Question: I would like to add a menu button in the System bar of Android 3.0, attached is a picture of the Firefox app on Android 3.0 which gives the system bar menu button and on clicking the button you see 4 options(Site Options, Preferences, Add-ons, Downloads). I would like to know how do I add this button(marked in red) in the system bar and also its corresponding options.

P.S: I have already tried adding the methods 'nCreateOptionsMenu(Menu menu)' and 'onOptionsItemSelected(MenuItem item)', but these methods give me menu button in the action bar, which I dont' want.
Thanks
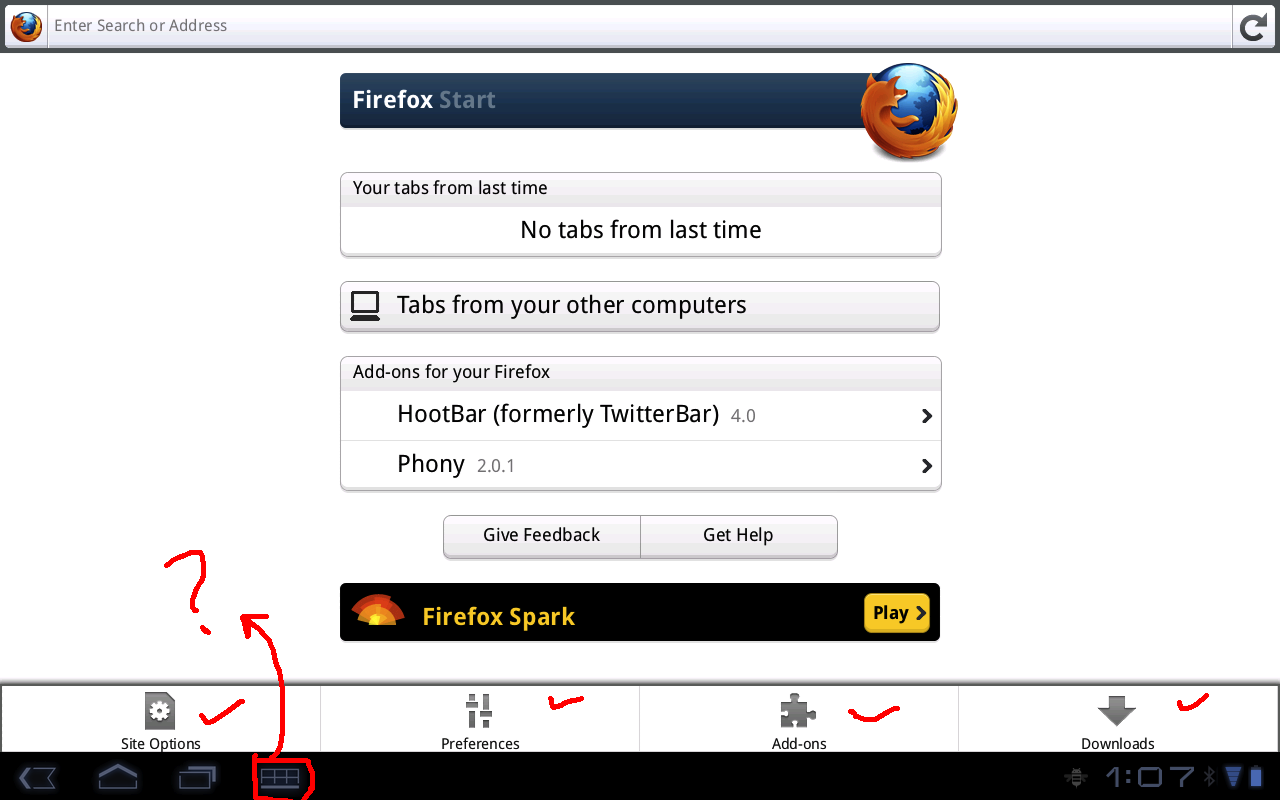
Answer: > attached is a picture of the Firefox app on Android 3.0 which gives the system bar menu button and on clicking the button you see 4 options(Site Options, Preferences, Add-ons, Downloads)
That is because Firefox is not updated for Honeycomb. Once it is, their options menu will be in the action bar. Over time, all applications' options menus will be in the action bar. Options menus in the system bar are only for pre-Honeycomb apps.